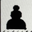
Piece: bP